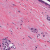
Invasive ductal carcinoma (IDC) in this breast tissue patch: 1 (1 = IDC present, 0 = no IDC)